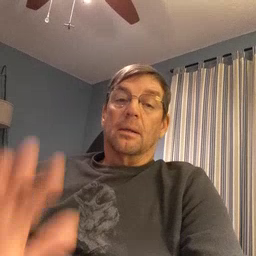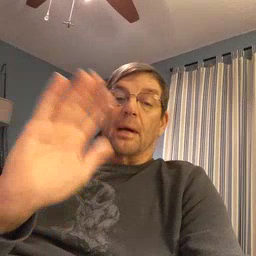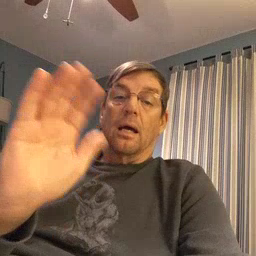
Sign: bye